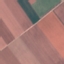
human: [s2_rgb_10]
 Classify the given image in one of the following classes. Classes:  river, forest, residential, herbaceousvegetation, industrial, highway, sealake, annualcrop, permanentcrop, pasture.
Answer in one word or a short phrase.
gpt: AnnualCrop